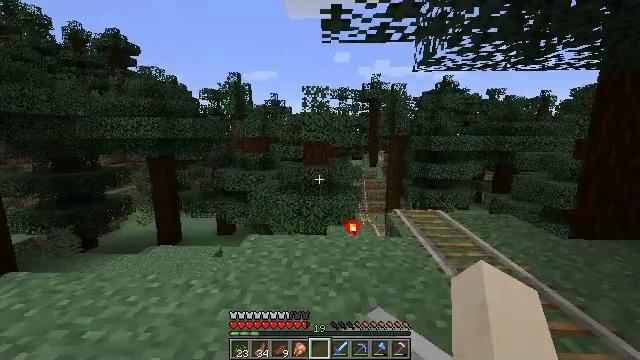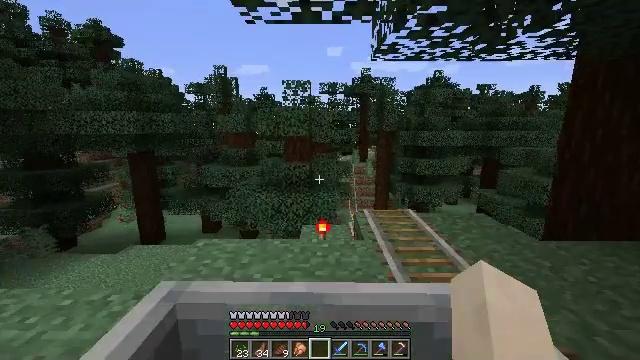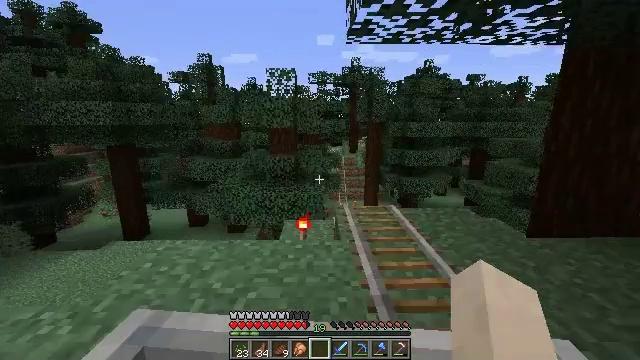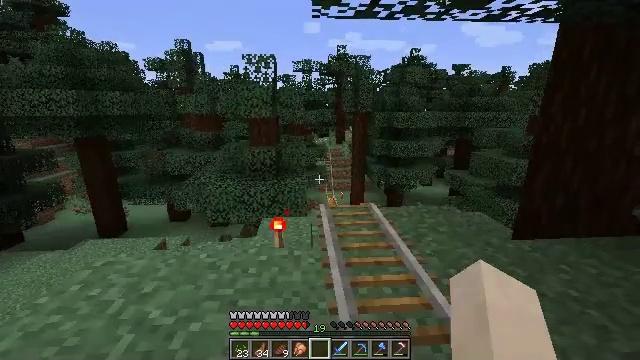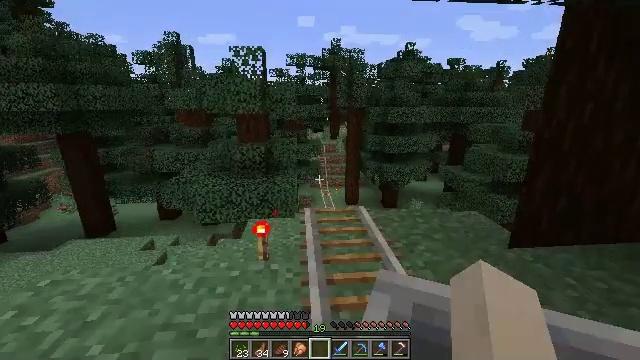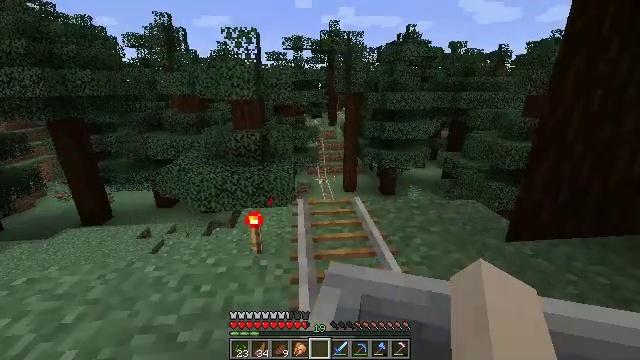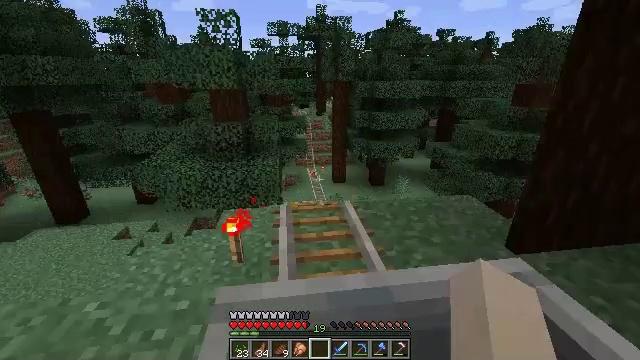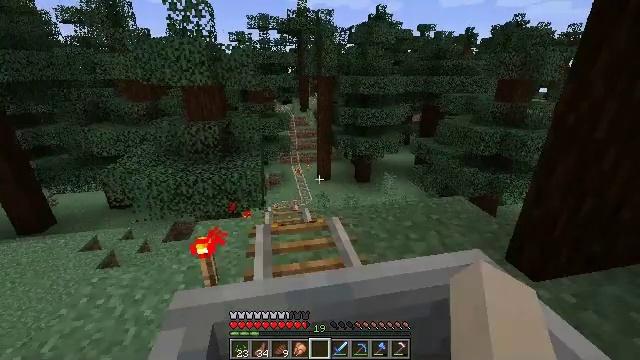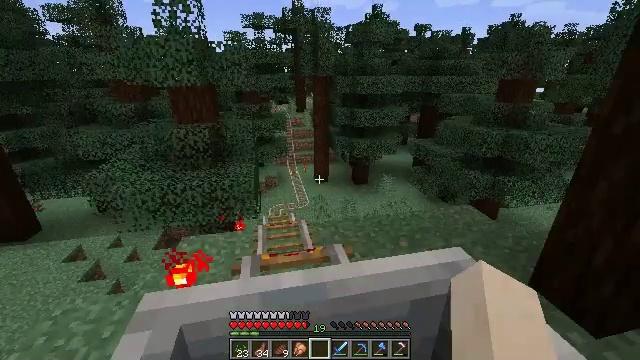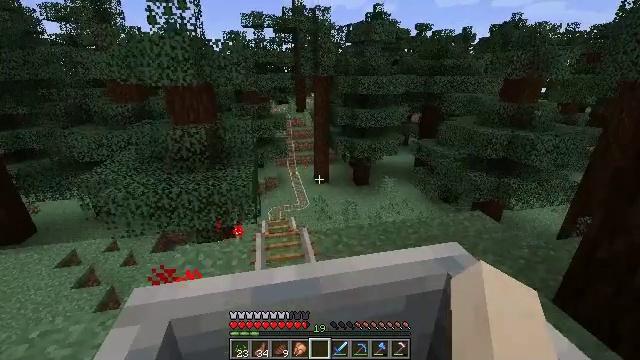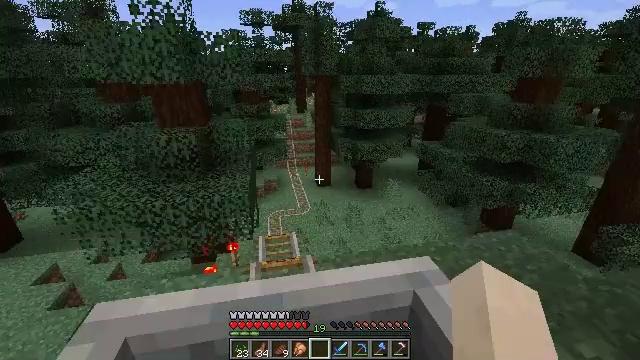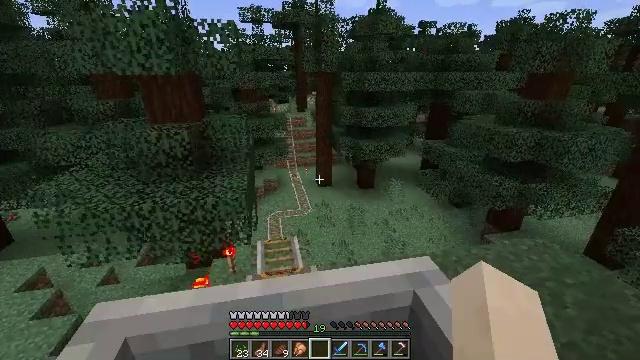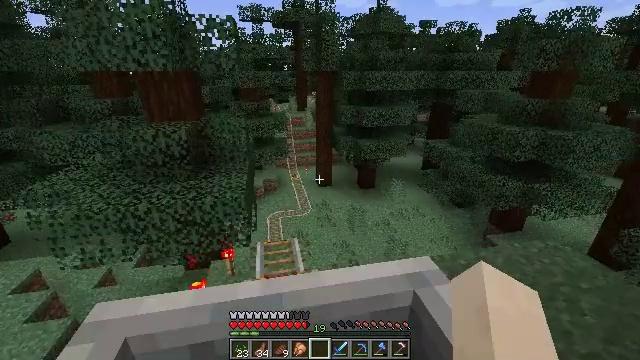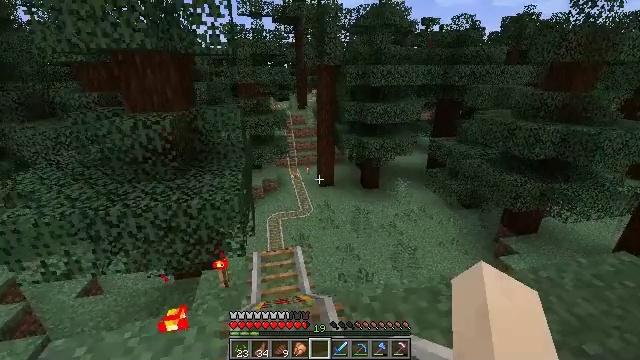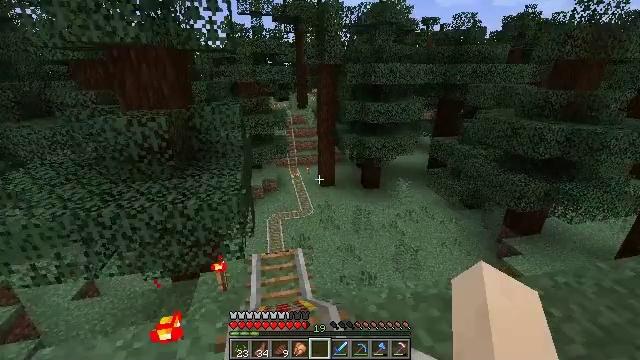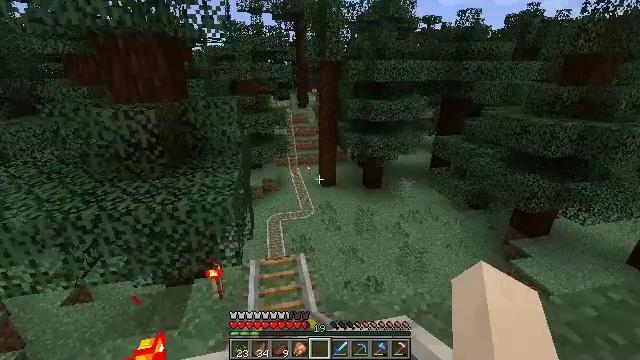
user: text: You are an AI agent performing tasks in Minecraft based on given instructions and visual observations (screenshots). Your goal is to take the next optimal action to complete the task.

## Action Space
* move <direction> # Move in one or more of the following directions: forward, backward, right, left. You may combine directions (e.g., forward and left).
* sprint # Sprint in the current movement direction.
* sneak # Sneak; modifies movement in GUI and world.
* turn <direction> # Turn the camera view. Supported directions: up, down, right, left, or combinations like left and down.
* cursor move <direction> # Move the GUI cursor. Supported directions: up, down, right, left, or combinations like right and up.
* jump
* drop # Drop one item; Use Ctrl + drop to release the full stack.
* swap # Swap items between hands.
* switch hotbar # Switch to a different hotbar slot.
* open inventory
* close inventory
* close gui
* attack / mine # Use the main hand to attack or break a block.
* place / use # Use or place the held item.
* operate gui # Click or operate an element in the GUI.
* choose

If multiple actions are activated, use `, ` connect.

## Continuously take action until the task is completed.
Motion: motion action
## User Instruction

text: Gather wheat by left-clicking on it.
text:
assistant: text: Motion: turn right and down
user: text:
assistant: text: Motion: turn right and down
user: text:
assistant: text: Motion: turn right and down
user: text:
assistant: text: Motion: turn down
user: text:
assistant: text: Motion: turn right and down
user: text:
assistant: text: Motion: turn right and down
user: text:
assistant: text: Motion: turn right
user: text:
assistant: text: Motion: no_op
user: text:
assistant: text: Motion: no_op
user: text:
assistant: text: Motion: no_op
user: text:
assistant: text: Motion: no_op
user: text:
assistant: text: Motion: no_op
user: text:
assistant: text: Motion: no_op
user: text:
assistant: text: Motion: no_op
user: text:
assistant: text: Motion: no_op
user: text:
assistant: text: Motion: no_op
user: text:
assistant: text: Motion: no_op
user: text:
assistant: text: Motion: no_op
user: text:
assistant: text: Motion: no_op
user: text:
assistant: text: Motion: no_op
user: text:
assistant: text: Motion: no_op
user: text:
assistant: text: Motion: no_op
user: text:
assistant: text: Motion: no_op
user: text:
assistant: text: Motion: no_op
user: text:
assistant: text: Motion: no_op
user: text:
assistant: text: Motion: no_op
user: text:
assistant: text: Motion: no_op
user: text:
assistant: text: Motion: no_op
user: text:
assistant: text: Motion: no_op
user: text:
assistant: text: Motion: no_op